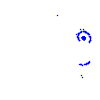
Particle: pion